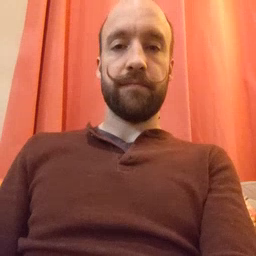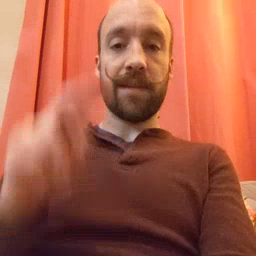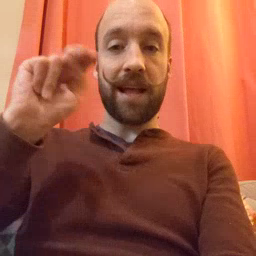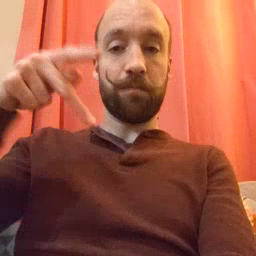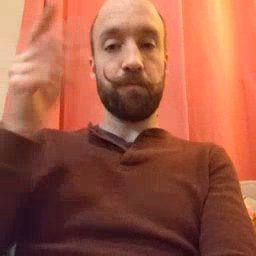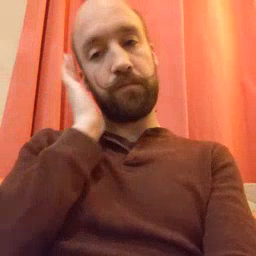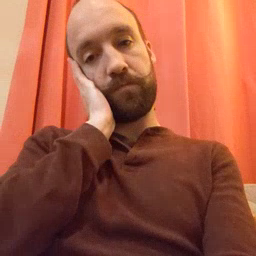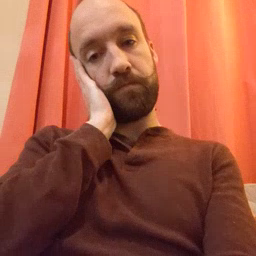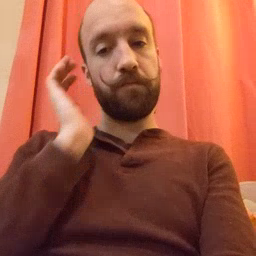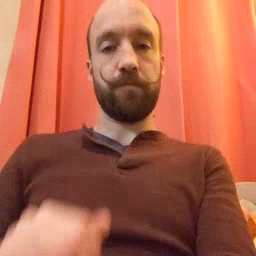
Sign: nap